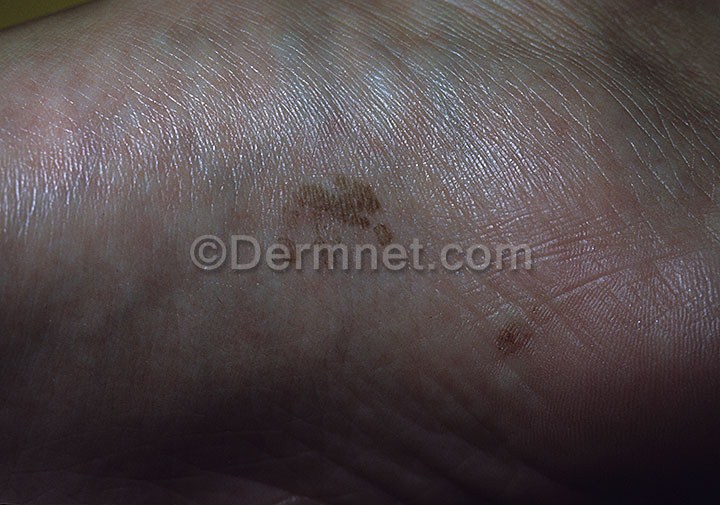
Disease: Tinea Ringworm Candidiasis and other Fungal Infections